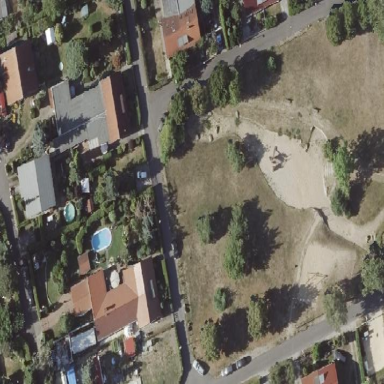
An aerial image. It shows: Park.